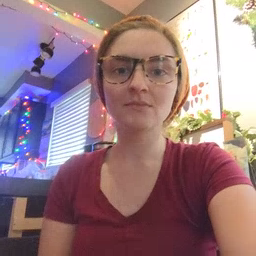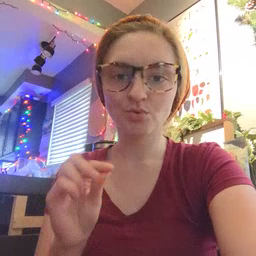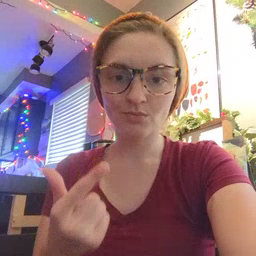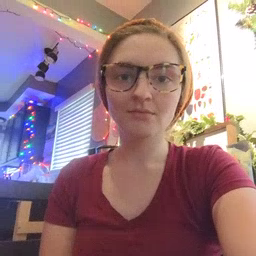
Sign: dog